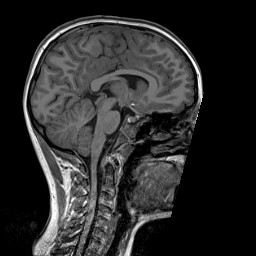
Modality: T1w
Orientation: sagittal
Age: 9
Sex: male
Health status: ill